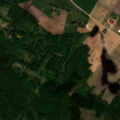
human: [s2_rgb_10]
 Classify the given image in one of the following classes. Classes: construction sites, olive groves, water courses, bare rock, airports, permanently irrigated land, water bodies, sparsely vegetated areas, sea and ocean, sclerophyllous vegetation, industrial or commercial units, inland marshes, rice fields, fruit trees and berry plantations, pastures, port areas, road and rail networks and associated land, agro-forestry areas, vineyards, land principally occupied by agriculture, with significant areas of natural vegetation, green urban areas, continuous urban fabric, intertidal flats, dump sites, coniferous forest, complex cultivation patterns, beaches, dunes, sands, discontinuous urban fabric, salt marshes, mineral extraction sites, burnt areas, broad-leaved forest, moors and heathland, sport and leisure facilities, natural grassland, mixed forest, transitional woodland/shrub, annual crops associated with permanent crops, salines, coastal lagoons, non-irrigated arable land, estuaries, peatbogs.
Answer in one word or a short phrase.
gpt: non-irrigated arable land, broad-leaved forest, mixed forest, transitional woodland/shrub